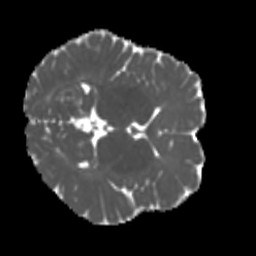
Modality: MD
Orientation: axial
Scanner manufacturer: siemens
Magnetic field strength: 3 T
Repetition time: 4 s
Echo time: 0.0594 s